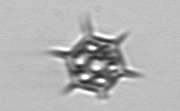
Label: Dictyocha